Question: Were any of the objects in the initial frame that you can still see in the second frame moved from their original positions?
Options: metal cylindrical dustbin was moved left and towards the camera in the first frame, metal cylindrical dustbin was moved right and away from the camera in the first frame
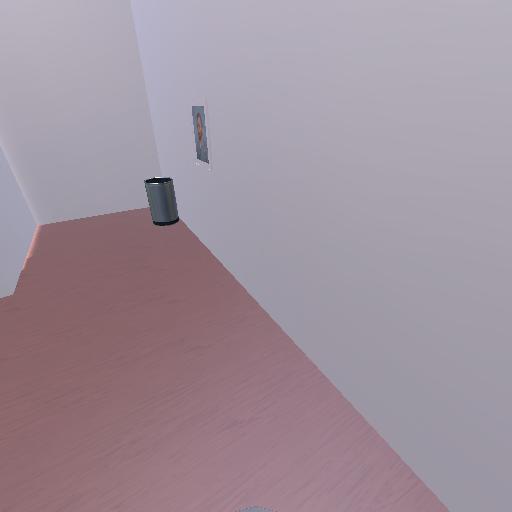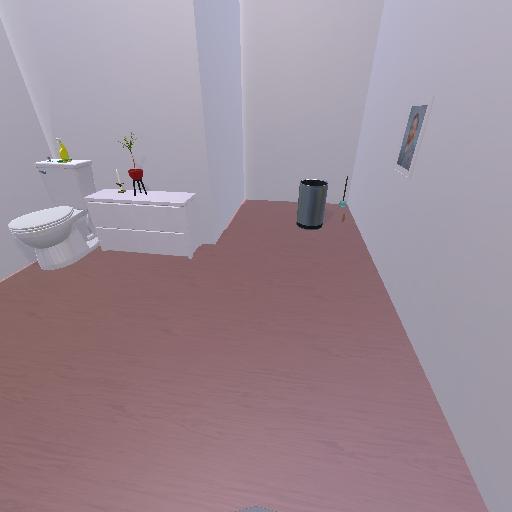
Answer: metal cylindrical dustbin was moved left and towards the camera in the first frame